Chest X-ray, PA view. Patient: 56 years old, sex M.
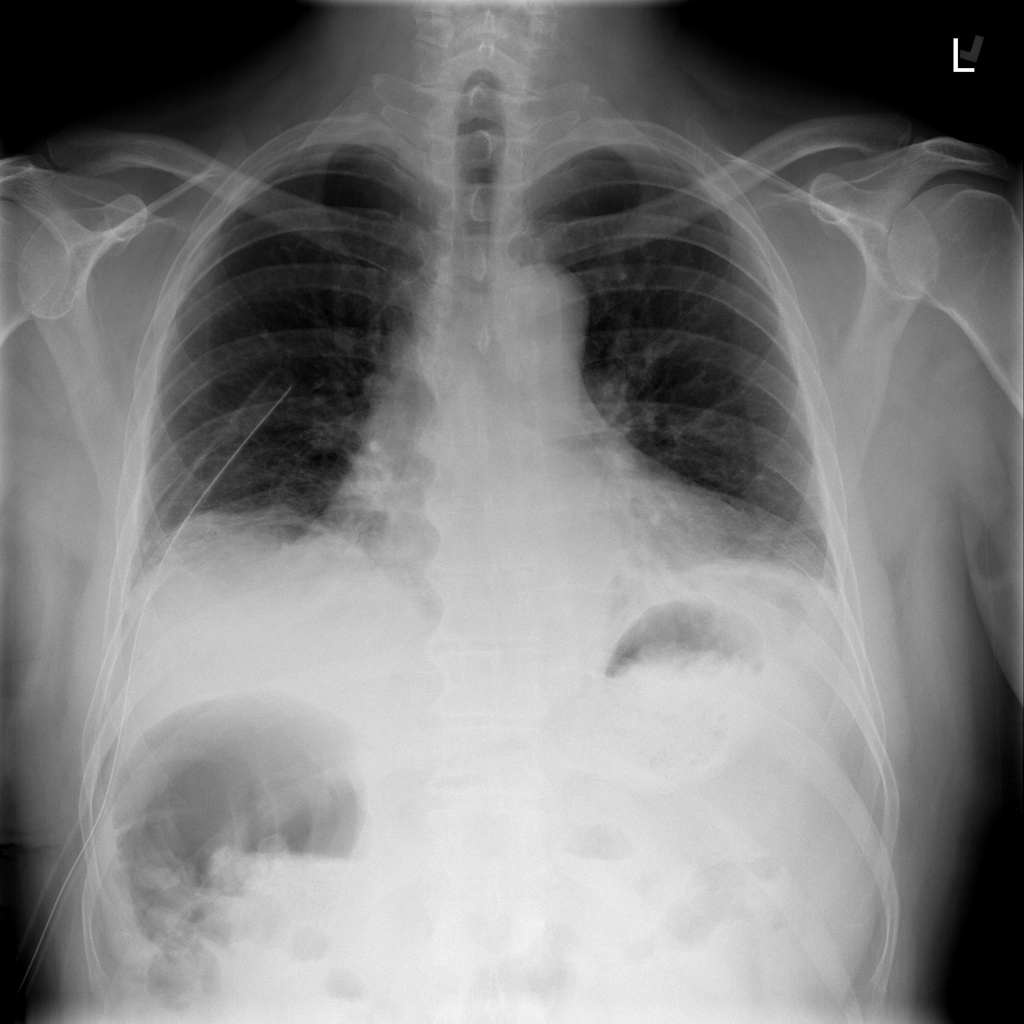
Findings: Atelectasis